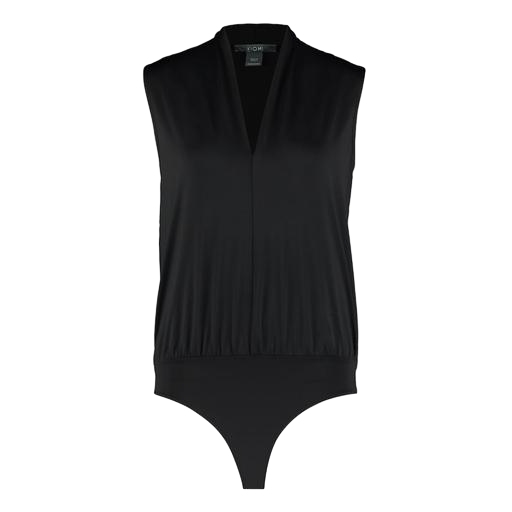
black plunge bodysuit, black mira cape-effect bodysuit, sleeveless plunge neck top, white background